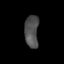
Tissue: skin
Cell type: Endothelial cells
Senescence score: 0.2327
Nuclear area (px): 438
Mean DAPI intensity: 80.537